七年级 · 变换几何
如图, 直线 $c$ 与直线 $a$ 相交于点 $A$, 与直线 $b$ 相交于点 $B, \angle 1=130^{\circ}, \angle 2=60^{\circ}$, 若要使直线 $a \| b$,则将直线 $a$ 绕点 $A$ 按如图所示的方向至少旋转 $(\quad)$

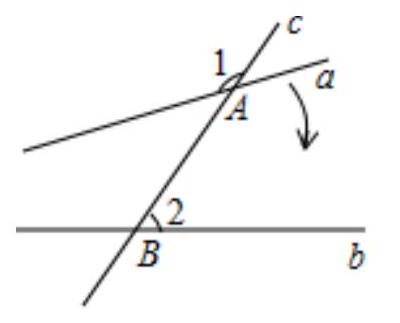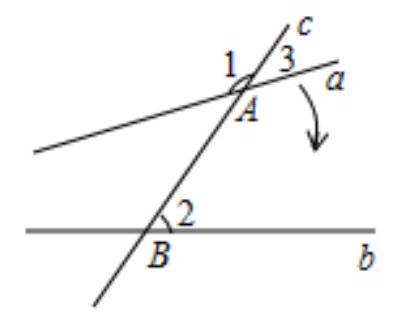
A. $10^{\circ}$
B. $20^{\circ}$
C. $60^{\circ}$
D. $130^{\circ}$
答案: A
解析: 解:

$\therefore$ 若要使直线 $a \| b$, 则 $\angle 3$ 应该为 $60^{\circ}$,

$\therefore \angle 3=50^{\circ}$,

方向至少旋转: $60^{\circ}-50^{\circ}=10^{\circ}$,

$\because \angle 2=60^{\circ}$,

又 $\because \angle 1=130^{\circ}$,

$\therefore$ 直线 $a$ 绕点 $A$ 按顺时针